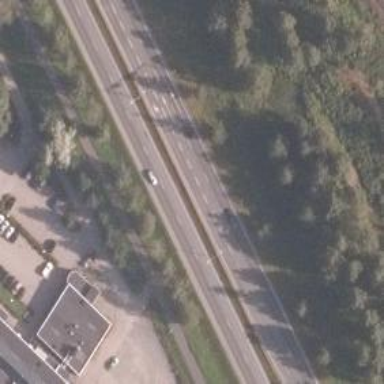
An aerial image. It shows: Asphalt road classified as trunk highway.